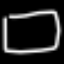
Label: square